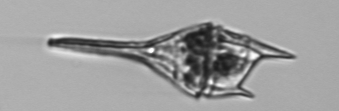
Label: Tripos_lineatus